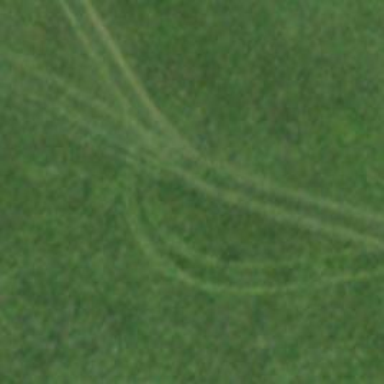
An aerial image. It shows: Track with grade5 tracktype.